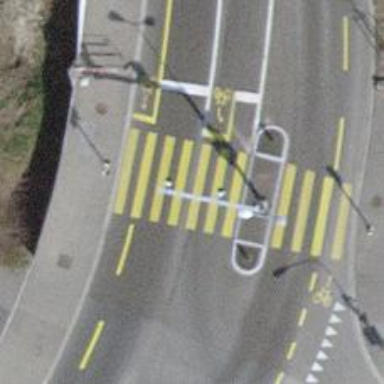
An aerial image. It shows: Asphalt footway with crossing island.